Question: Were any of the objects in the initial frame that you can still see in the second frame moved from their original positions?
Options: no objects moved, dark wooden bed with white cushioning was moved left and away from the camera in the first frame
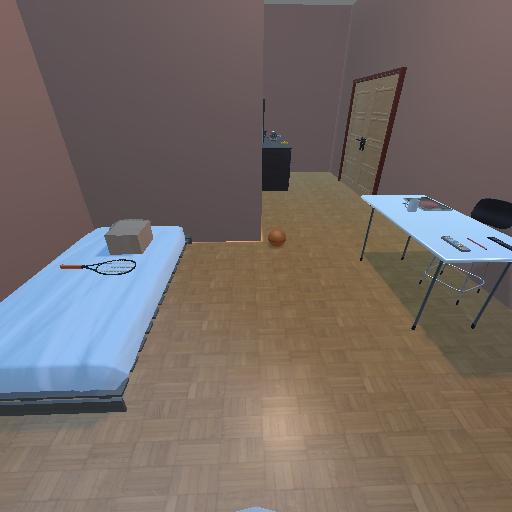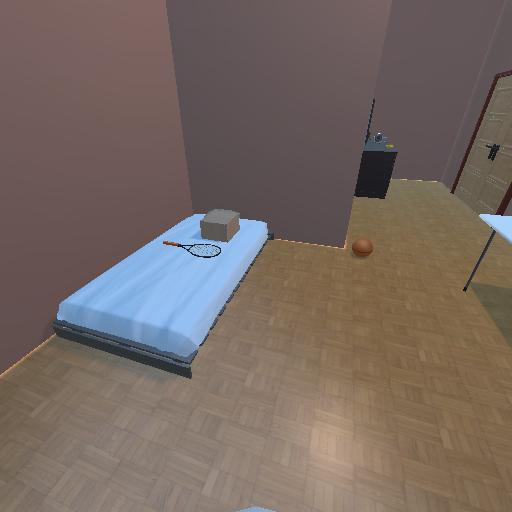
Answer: no objects moved